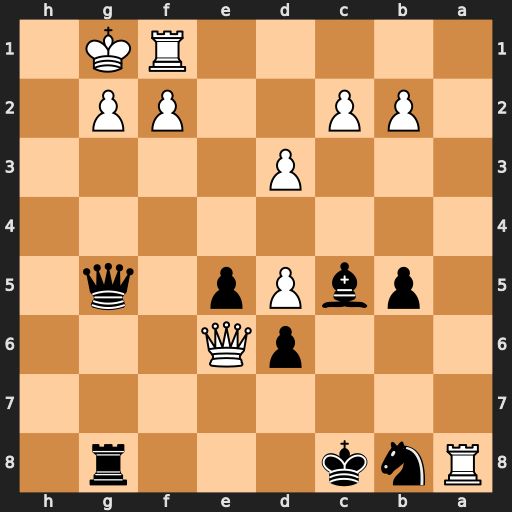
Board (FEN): Rnk3r1/8/3pQ3/1pbPp1q1/8/3P4/1PP2PP1/5RK1
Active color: b
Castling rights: -
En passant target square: -
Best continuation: Kb7 Rxb8+ Kxb8